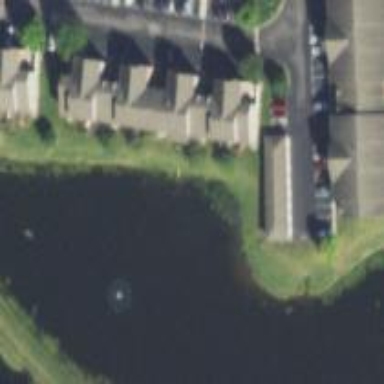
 showcasing the natural beauty of water."